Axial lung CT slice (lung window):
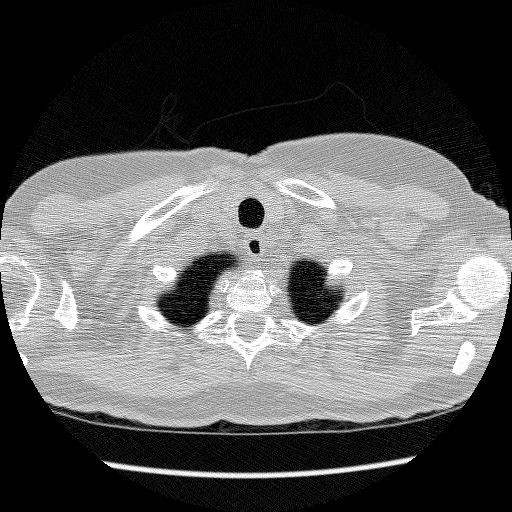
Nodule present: no